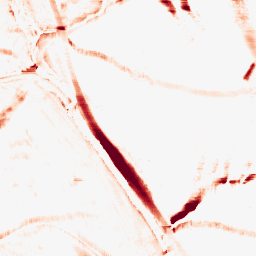
Category: morphological
Decomposition family: morphological_rect
Decomposition parameters: operation: opening
width: 20
height: 10
Upsampling method: quintic
Upsampling parameters: scale: 8
Upsampling scale: 8